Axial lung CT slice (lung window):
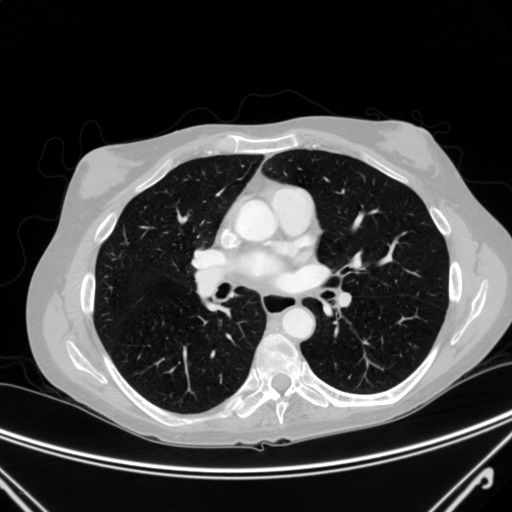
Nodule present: no